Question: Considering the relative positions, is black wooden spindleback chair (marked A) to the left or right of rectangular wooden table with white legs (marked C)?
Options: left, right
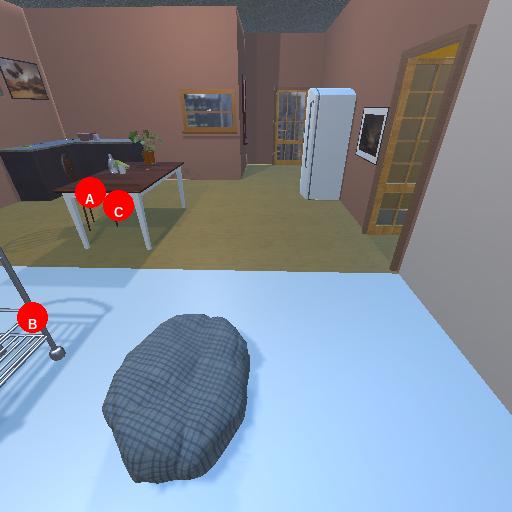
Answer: left